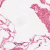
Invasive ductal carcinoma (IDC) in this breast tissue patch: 0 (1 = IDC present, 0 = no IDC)